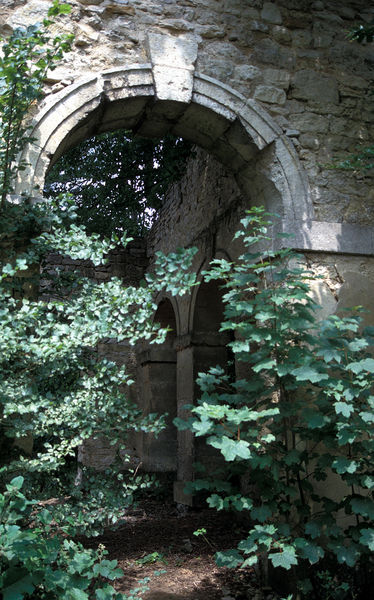
Titel: Temple of Friendship, Ruine des Innenraumes
Künstler: James Gibbs
Standort: Stowe, Buckinghamshire
Institution: Stowe Landscape Gardens
Schlagwörter: baum, blätter, dunkel, kämpfer, laub, schatten, bäume, grün, landschaft, ocker, sand, äste, braun, glas, grau, licht, pfeiler, raum, schwarz, säule, säulen, tür, weiss, gebäude, haus, park, rasen, schloss, weg, wand, stein, steine, bild, ast, erde, natur, strauch, zweige, busch, büsche, gebüsch, pfad, sonne, sträucher, boden, blatt, pflanze, pflanzen, wald, rund, garten, sommer, ruhe, bogen, fassade, sonnenlicht, mauer, pilaster, rundbogen, durchgang, kühle, tor, foto, fotografie, bögen, eingang, fugen, arkade, ruine, antike, burg, torbogen, zweig, mauerwerk, geschnitten, scheibe, friedhof, ruinen, arkaden, kapitell, photo, halbkreis, gemäuer, portal, rustika, schlussstein, öffnung, gesims, efeu, sandstein, mauern, lichtspiel, märchen, rine, ahorn, verborgen, verdeckt, fotographie, gemauert, halbbogen, keilstein, mauersteine, geheim, stowe, agraffe, architektus, landschaftspark, bogenstirn, sattgrün, abschlussstein, ahorngarten, ahornlaub, anfänger, kämpferlinie, ruine baustil, ruinr, schlüsselstein, strauck, ruime, baum schatten, veborgen, säulen halbbogen, endstein